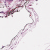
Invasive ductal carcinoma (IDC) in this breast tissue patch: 0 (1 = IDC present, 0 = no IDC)